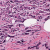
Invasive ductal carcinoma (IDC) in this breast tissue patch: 0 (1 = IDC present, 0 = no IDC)